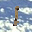
Label: 1